Field crop: maize
Growth stage: 1
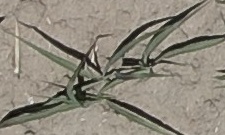
Species: sorghum